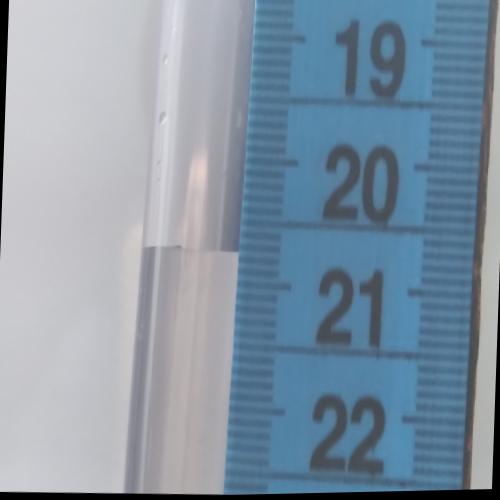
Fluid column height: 20.8 cm